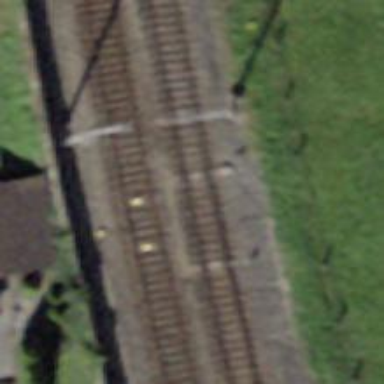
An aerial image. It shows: Railway switch.